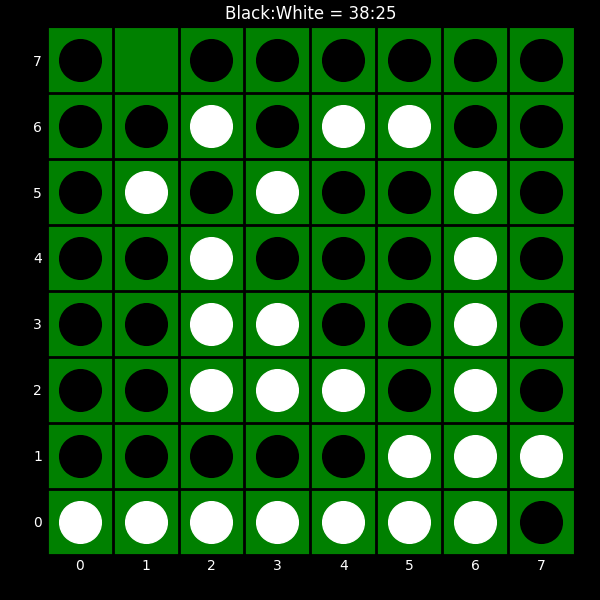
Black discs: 38
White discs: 25